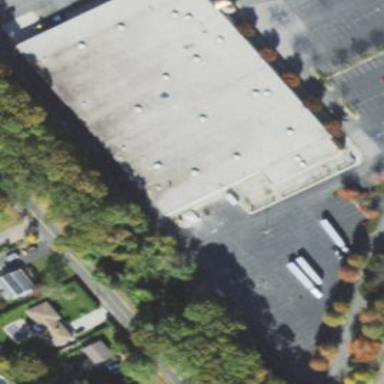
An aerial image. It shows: Commercial building.